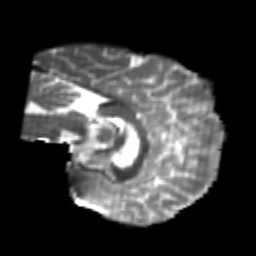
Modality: T2w
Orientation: sagittal
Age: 26
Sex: male
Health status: healthy
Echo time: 0.074 s